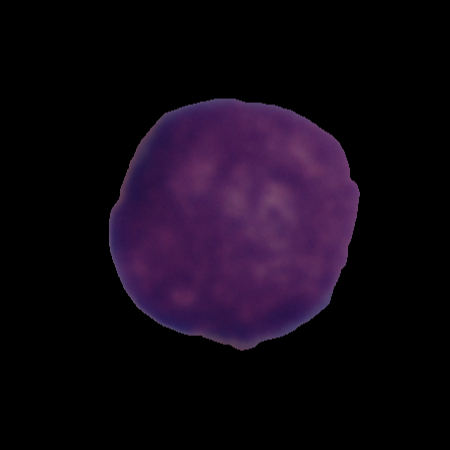
Label: cancer